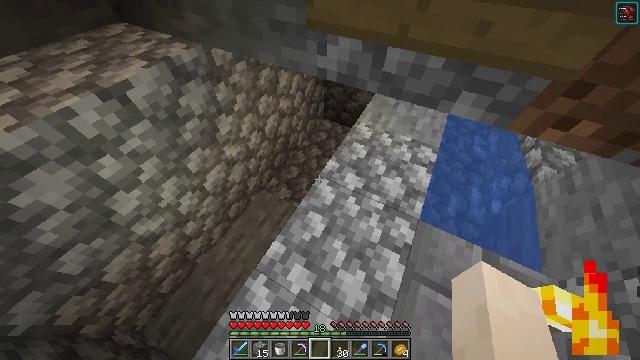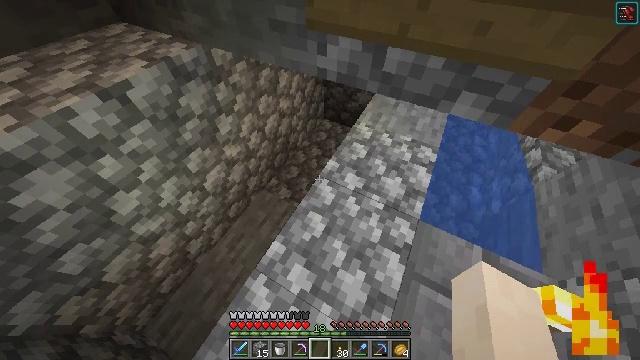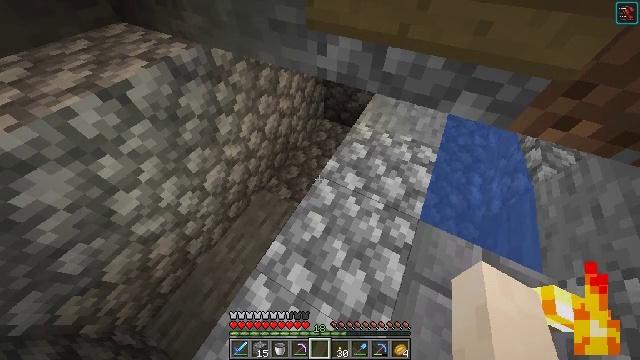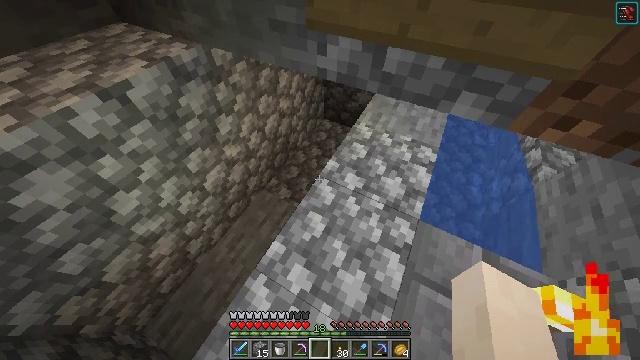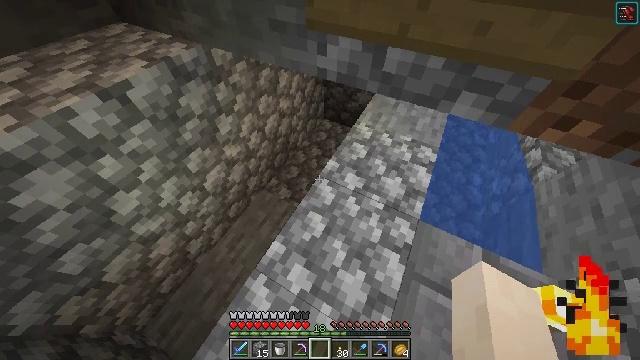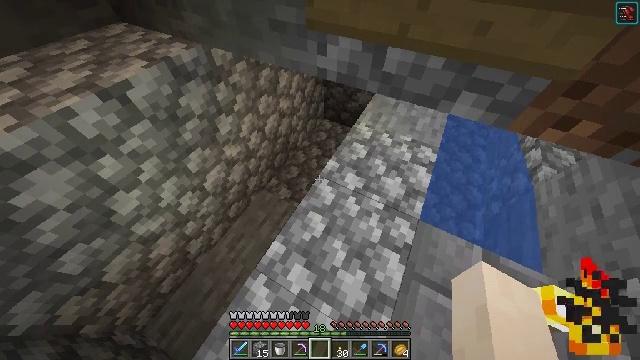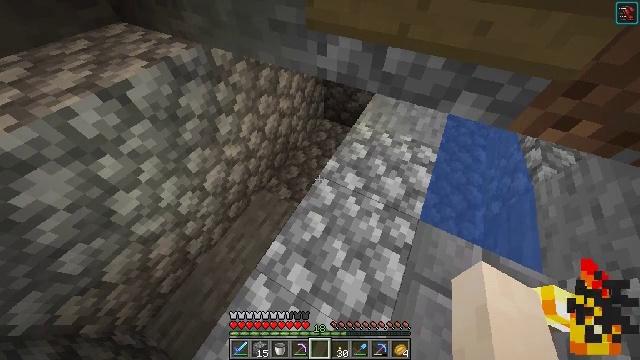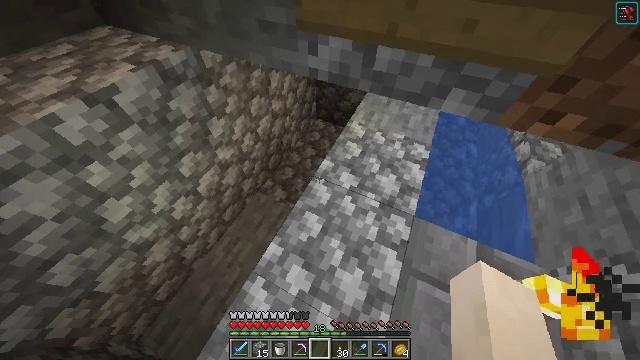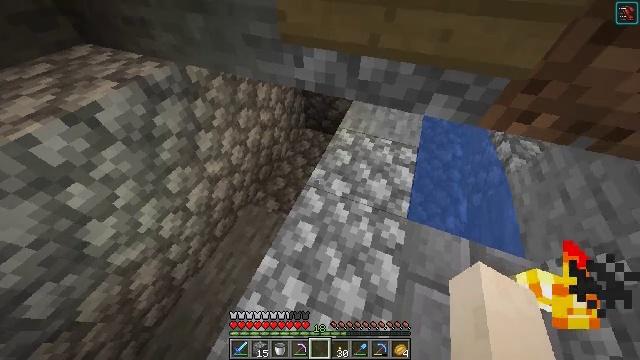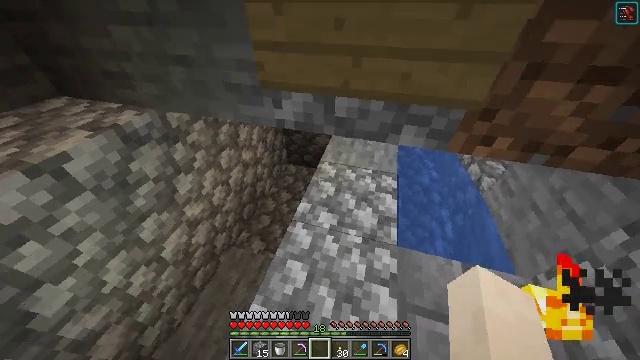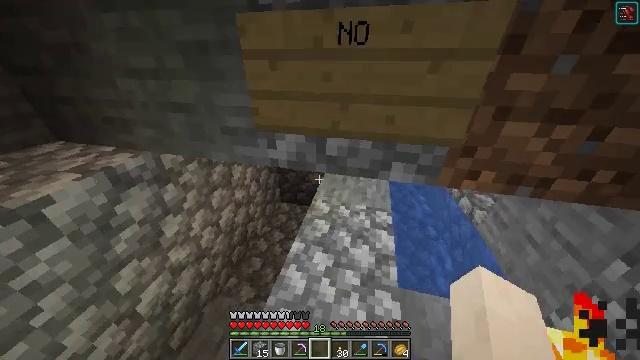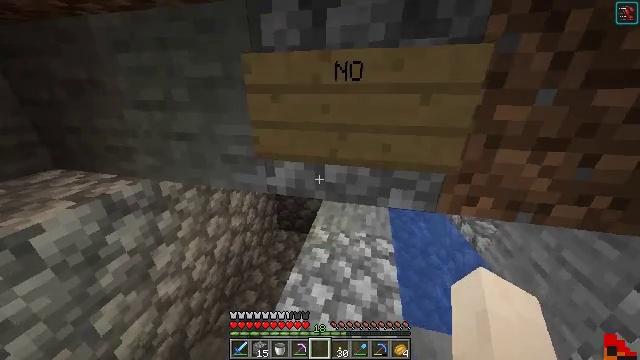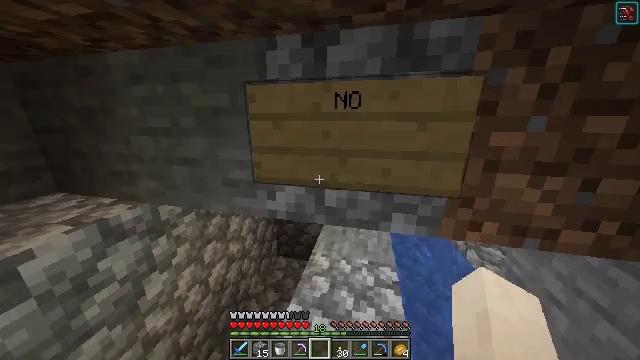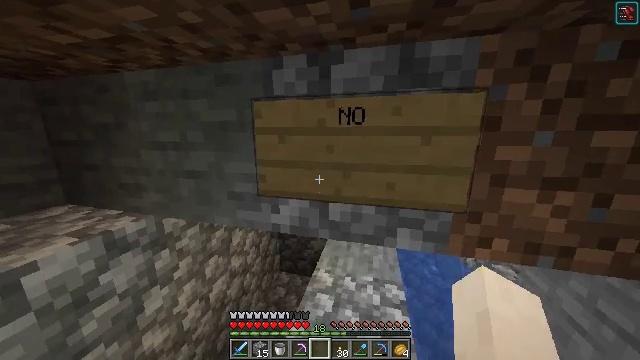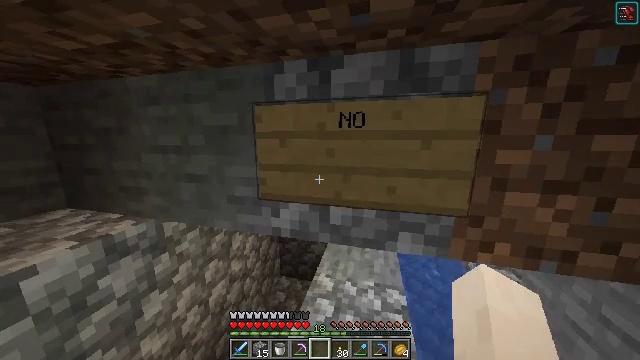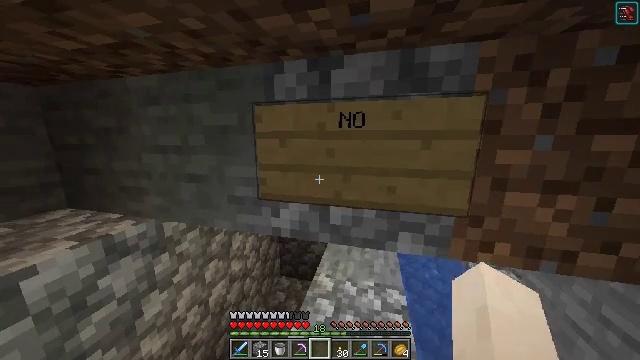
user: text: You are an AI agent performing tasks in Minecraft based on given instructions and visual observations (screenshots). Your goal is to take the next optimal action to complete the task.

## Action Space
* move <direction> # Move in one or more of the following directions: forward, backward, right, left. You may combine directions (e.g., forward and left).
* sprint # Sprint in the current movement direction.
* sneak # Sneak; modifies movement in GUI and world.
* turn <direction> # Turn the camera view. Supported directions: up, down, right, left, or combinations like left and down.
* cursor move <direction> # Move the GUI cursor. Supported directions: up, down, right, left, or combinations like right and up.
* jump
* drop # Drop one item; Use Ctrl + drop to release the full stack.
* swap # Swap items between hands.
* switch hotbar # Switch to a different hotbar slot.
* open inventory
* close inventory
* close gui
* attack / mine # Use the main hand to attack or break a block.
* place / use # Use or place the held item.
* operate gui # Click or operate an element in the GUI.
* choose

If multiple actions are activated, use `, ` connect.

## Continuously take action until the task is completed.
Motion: motion action
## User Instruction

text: Mine the oak wall sign.
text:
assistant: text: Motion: no_op
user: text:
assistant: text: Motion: no_op
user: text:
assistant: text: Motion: no_op
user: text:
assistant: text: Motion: no_op
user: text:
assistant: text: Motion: no_op
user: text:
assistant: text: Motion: no_op
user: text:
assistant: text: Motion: turn right
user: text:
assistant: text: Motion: turn right and up
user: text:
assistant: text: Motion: turn right and up
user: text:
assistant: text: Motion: turn right and up
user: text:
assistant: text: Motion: turn up
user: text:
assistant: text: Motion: turn up
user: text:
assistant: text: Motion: turn left and up
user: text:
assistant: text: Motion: turn up
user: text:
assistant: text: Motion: attack / mine
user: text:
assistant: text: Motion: attack / mine
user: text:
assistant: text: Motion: turn right, attack / mine
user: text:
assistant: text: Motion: turn right, attack / mine
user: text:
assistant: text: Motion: attack / mine
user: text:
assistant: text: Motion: attack / mine
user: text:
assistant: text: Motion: attack / mine
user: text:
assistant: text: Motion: attack / mine
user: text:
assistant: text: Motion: attack / mine
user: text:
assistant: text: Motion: attack / mine
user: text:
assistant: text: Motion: attack / mine
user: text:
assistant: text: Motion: attack / mine
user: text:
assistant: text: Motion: attack / mine
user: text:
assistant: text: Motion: attack / mine
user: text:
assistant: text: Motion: attack / mine
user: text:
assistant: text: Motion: attack / mine